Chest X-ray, PA view. Patient: 50 years old, sex F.
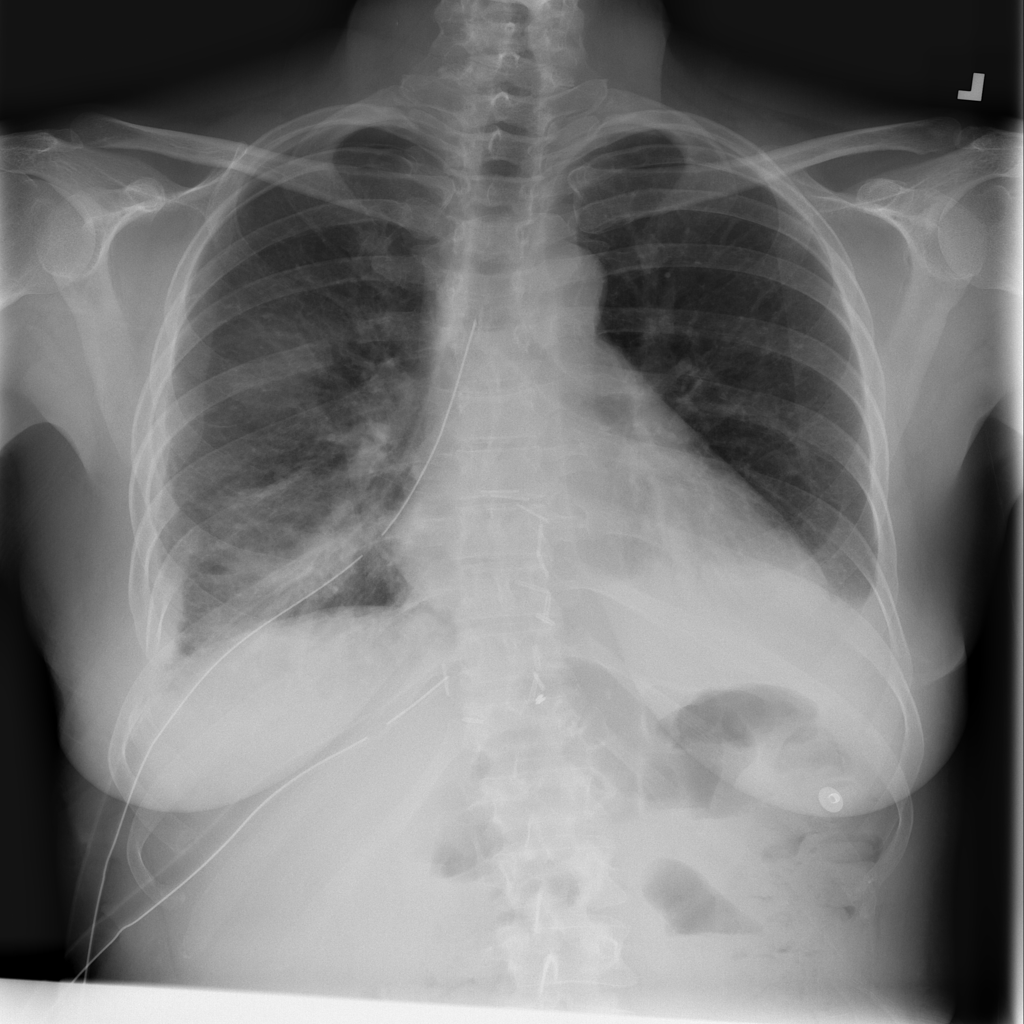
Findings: Atelectasis, Effusion, Pneumothorax